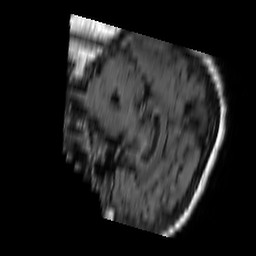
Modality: FLAIR
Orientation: sagittal
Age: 39
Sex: female
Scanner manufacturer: philips
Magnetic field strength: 1.5 T
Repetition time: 6 s
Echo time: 0.12 s